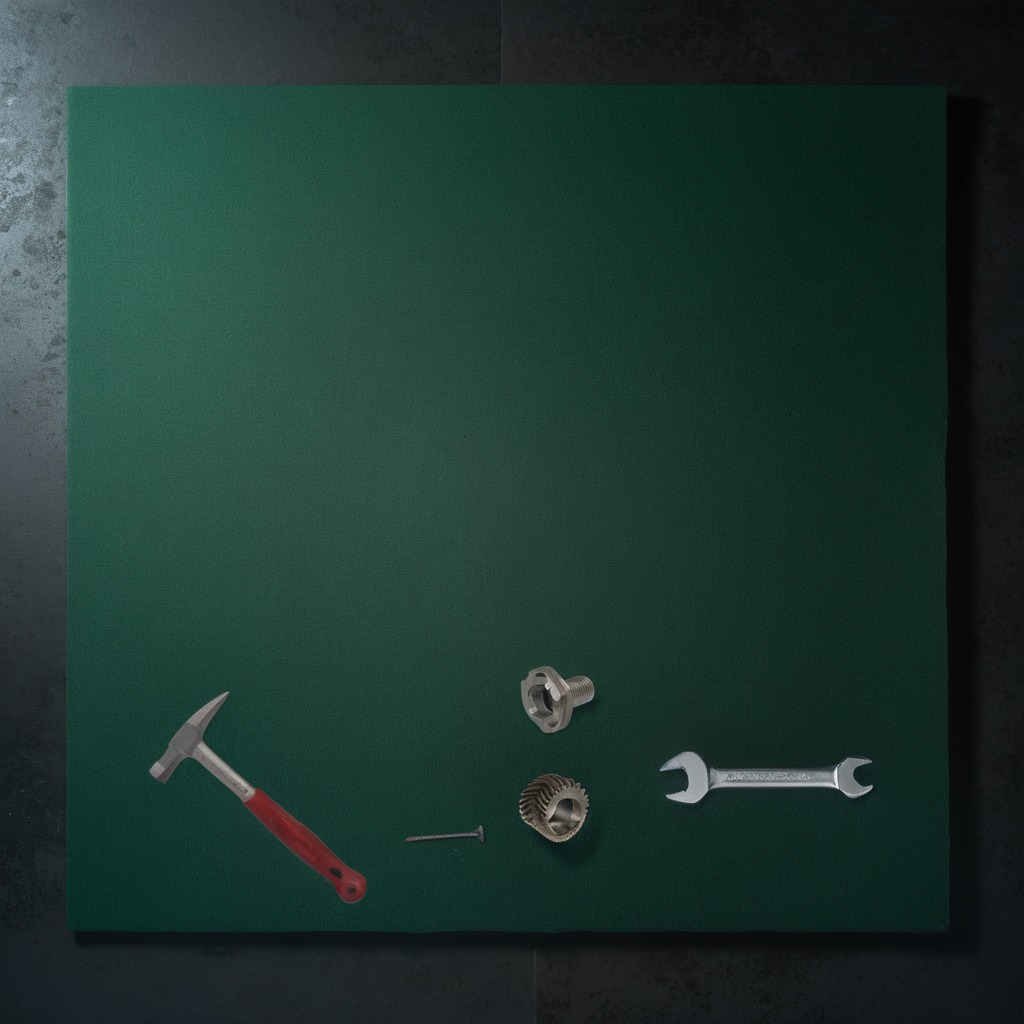
A steel gear with teeth, a hammer, an iron nail, a metal machine screw, and a wrench are lying on the clean granite tabletop covered with a green rubber mat inside a workshop at night dim ambient light soft shadows worn but beneath the mat